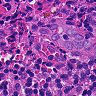
Metastatic tissue present: yes